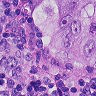
Metastatic tissue present: yes